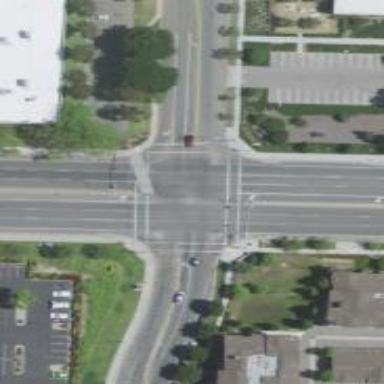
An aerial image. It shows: Crossing on footway.